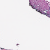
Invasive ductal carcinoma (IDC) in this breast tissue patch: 0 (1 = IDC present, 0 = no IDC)